Question: In the picture below I have a table that I performed an INSERT query on. This SQL Query adds the information as new records. I want to add them to the records that already exist (as seen in the picture). Would that be possible? Maybe with an UPDATE Statement? Any help would be greatly appreciated.

Current SQL Statement:
'''
INSERT INTO ShouldImportMetricsIDsTable
(FormularyName,ClientName)
SELECT [Formulary Name],
[Client Name]
FROM FN_DataDump_ALL_02012015 as F
WHERE EXISTS (SELECT 1
FROM mytable as M
WHERE F.formularyId = M.formularyId)
'''
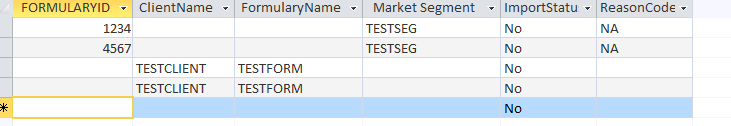
Answer: Something like this should do the trick:
'''
UPDATE ShouldImportMetricsIDsTable AS Imp
INNER JOIN FN_DataDump_ALL-<PHONE> AS F
ON Imp.FormularyId = F.FormularyId
SET Imp.FormularyName = F.FormularyName,
Imp.ClientName = F.ClientName
WHERE Imp.FormularyId = F.FormularyId
'''
I didn't feel that joining 'myTable' would be needed, but if you need to just add this before 'SET':
'''
INNER JOIN myTable AS M
ON F.formularyId = M.formularyId
'''
If you do that you'll probably need to use some of those wonky parentheses from Access SQL, like this:
'''
UPDATE ((ShouldImportMetricsIDsTable AS Imp
INNER JOIN FN_DataDump_ALL-<PHONE> AS F
ON Imp.FormularyId = F.FormularyId)
INNER JOIN myTable AS M
ON F.formularyId = M.formularyId)
SET Imp.FormularyName = F.FormularyName,
Imp.ClientName = F.ClientName
WHERE Imp.FormularyId = F.FormularyId
'''